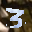
Label: 3